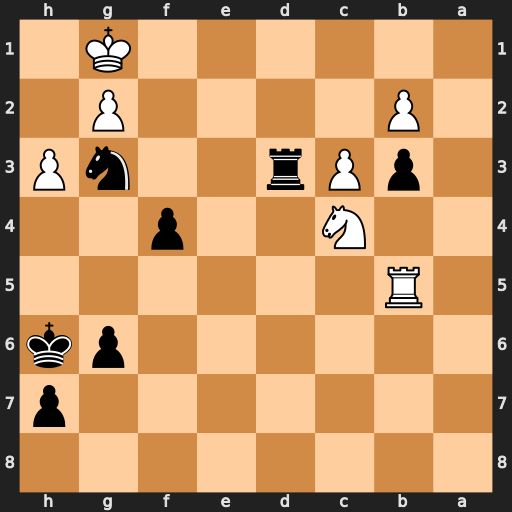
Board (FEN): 8/7p/6pk/1R6/2N2p2/1pPr2nP/1P4P1/6K1
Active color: b
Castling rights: -
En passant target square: -
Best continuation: Rd1+ Kf2 Rf1#